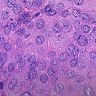
Metastatic tissue present: yes